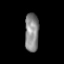
Tissue: lung
Cell type: Epithelial cells
Senescence score: 0.1939
Nuclear area (px): 527
Mean DAPI intensity: 135.825